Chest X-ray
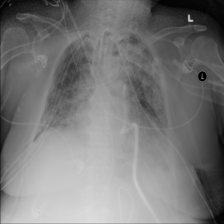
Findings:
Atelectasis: negative
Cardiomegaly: negative
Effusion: negative
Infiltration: negative
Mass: negative
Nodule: negative
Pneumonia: negative
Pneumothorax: negative
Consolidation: negative
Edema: negative
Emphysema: negative
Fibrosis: negative
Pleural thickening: negative
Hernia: negative